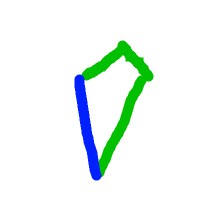
Shape: kite